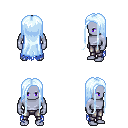
a pixel art fantasy rpg character, male body template, dark elf, purple skin, blue tattered cape, metal pants, white cyan extra-long hairstyle, four views (front, back, left, right), 2x2 character sprite sheet, small pixel art, hard edges, no anti-aliasing